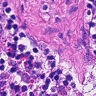
Metastatic tissue present: no